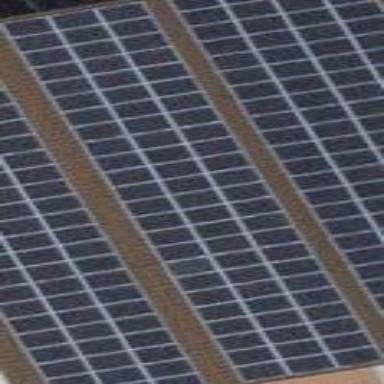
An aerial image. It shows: Solar power generator using photovoltaic panels.